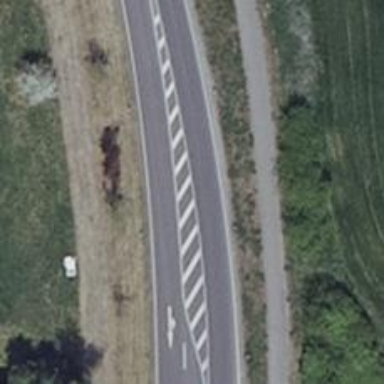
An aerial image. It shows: Primary road with asphalt surface.